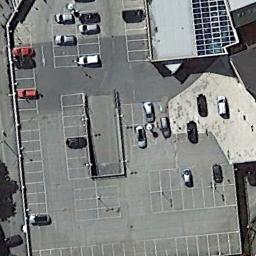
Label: parking_lot